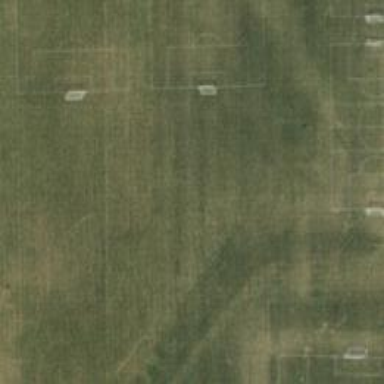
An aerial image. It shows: Leisure park with soccer pitch.